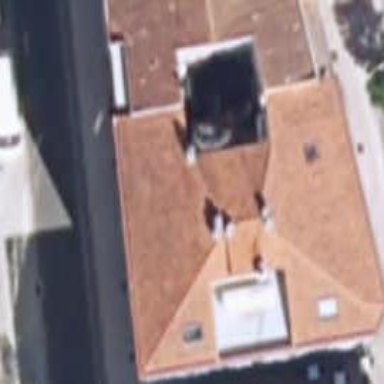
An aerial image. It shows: Cafe.